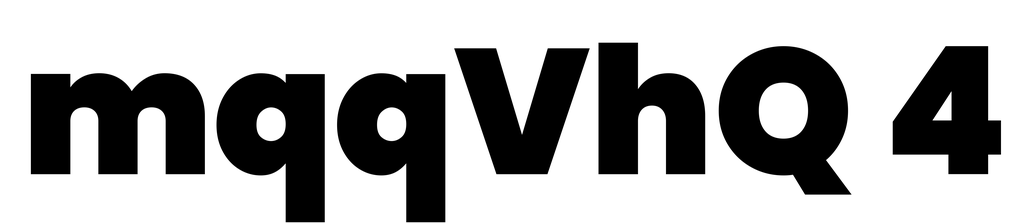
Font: Poppins-Black